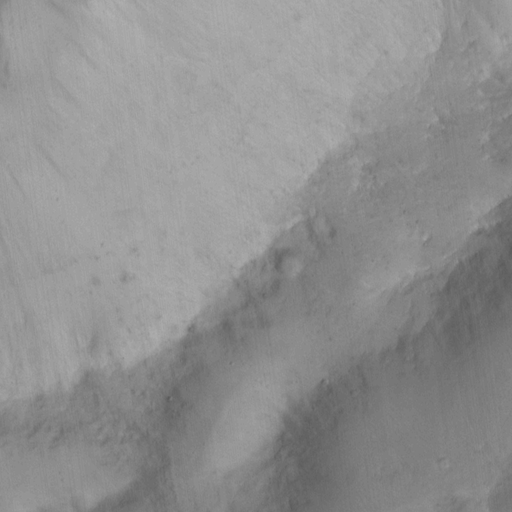
Classes present: Background